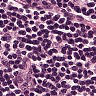
Metastatic tissue present: no